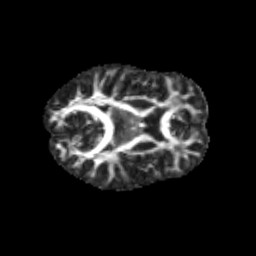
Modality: FA
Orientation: axial
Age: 10
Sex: female
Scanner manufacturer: siemens
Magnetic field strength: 3 T
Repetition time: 3.8 s
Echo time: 0.07 s